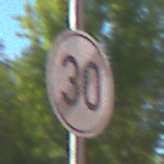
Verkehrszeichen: EndeGeschwindigkeit30
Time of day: MorningAfternoon
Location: Outdoor (Suburban)
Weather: PartlyCloudy
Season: NotSpecified
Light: Natural